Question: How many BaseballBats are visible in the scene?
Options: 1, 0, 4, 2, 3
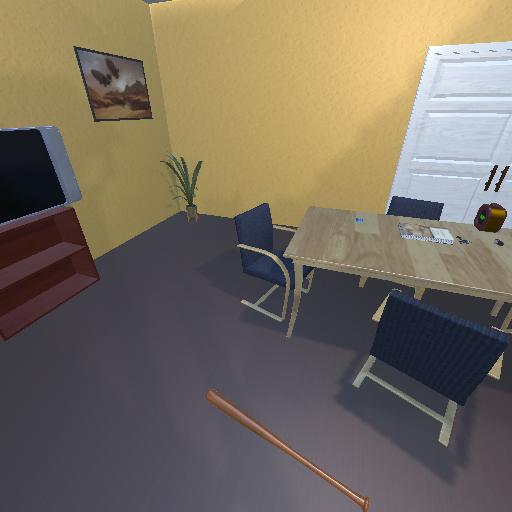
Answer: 1